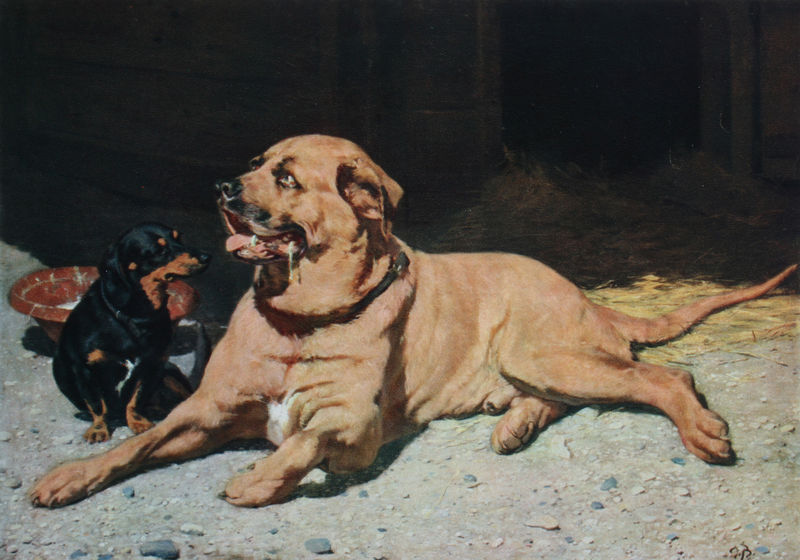
Titel: Mastiff und Dackel
Künstler: Frank Buchser
Institution: Privatbesitz
Schlagwörter: gemälde, kopf, schatten, wasser, weiß, gelb, ocker, sitzen, braun, grau, holz, licht, mund, nase, ohr, orange, rücken, schwarz, skizze, stroh, tür, zeichnung, blick, dackel, gebäude, haus, hund, hunde, tier, tiere, weg, beige, malerei, wand, band, falten, schale, schüssel, stein, steine, teller, bild, bildnis, portrait, signatur, öl, erde, hütte, sonne, boden, futter, ohren, vase, beine, fell, schwanz, hündchen, sommer, ruhe, liegen, naturalismus, zwei, halsband, studie, heu, schotter, farben, kette, sonnenlicht, farbe, klein, bauernhof, hof, kies, detail, pfoten, bauch, liegend, tor, eingang, scheune, kiesel, groß, milch, staub, mäuler, darstellung, pfote, zähne, schnauze, flüssigkeit, dogge, jagdhund, maul, wachhund, zunge, struktur, stall, hell-dunkel-kontrast, schnautze, basis, napf, ausruhen, boxer, hau, treue, aufbau, übereinander, bils, zwei hunde, hecheln, schnauzen, durst, ligen, halsbänder, hünde, lefzen, hundehütte, tierporträt, spucke, seitenzahl, leffzen, rottweiler, sabba, sabber, speichel, halsbamd, 2 hunde, freßnapf, hundezunge, brustfleck beim gr. hund, geifer, staubige boden